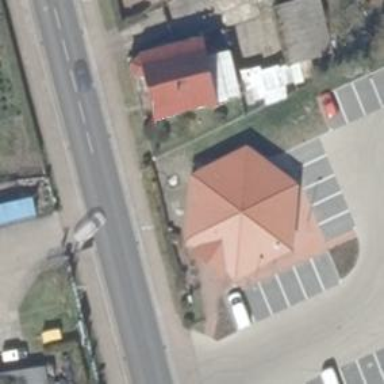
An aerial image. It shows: Fast food establishment.